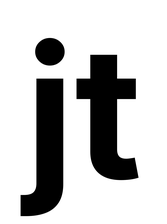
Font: Inter_Bold